Question: I need to show columns from IN
operator
My query is :
'''
SELECT prizes.type,prizes.name
FROM lottery_payment_prizes payment
JOIN lottery_prizes prizes ON
prizes.id = payment.prize_id
WHERE payment.payment_id IN
(( SELECT id FROM lottery_payments
WHERE lottery_id = (SELECT id FROM lotteries WHERE abbr = 'TR' AND group_id = '3' )))
'''
Result is:
My question : How can show two columns from lottery_payments ,
lottery_payments returns only ID to IN operator
function.I need to show column name "place" from lottery_payemnts table.
Thanks all.
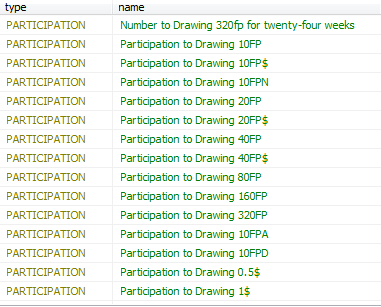
Answer: If you need to columns from 'lottery_payments', you need to add a join to it:
'''
SELECT payments.place, payments.id, prizes.type, prizes.name
FROM lottery_payment_prizes payment
JOIN lottery_prizes prizes ON
prizes.id = payment.prize_id
JOIN lottery_payments payments ON
payment.payment_id = payments.id
WHERE lottery_id = (SELECT id FROM lotteries WHERE abbr = 'TR' AND group_id = '3' )
'''